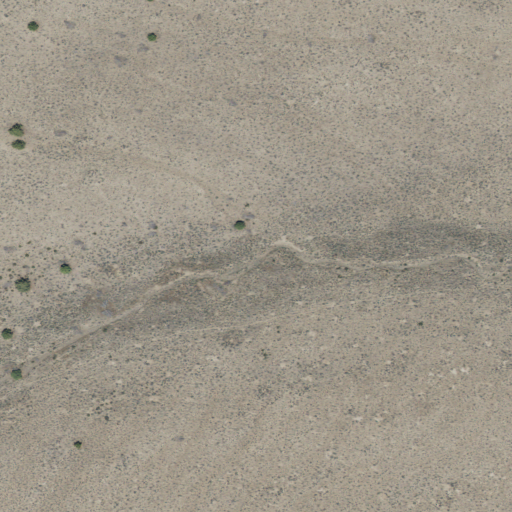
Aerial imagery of valley in Oregon named New Canyon containing only shrub